Question: As you can see I have the 'thousands_sep' with a dot, and '"Summe"' as the last column obv. is trying to calculate the sum of the 'rows' but it uses '1556EUR' as '1.556EUR' thats why i get '234EUR' instead of '1.788'

'''
for ( $a = 0; $a < $i; $a++){
$sum += $tabledata[$a]['value'];
}
$ajaxreturn['beschriftungen'] = $beschriftungen;
$ajaxreturn['chartData'] = $chartdata;
$ajaxreturn['tablehead'] = $tablehead;
$tabledata[(count($tabledata))]= array('category'=>"Summe",'value' => number_format($sum, 0, ',', '.').'&euro;', 'id' => $i);
'''
I tried to change many things but what i need is that the input is '"converted"' to a number without the '.'
'''
$chartdata[] = array('date' => $iddate, 'value' => round($zeile['summe']), 'id' => $i);
$tabledata[] = array('category' => $beschriftung, 'value' => number_format($zeile['summe'], 0, '', '.').'&euro;', 'id' => $i);
'''
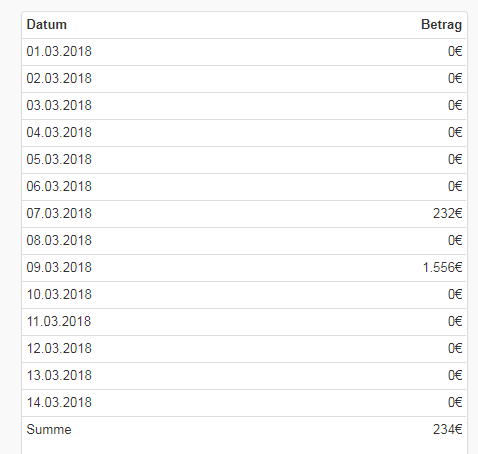
Answer: Instead of trying to calculate the sum from the formatted number array ('$tabledata'), you should calculate the sum alongside the 'tabledata', like:
'''
$beschriftungen[$iddate] = $beschriftung;
$chartdata[] = array('date' => $iddate, 'value' => round($zeile['summe']), 'id' => $i);
$tabledata[] = array('category' => $beschriftung, 'value' => number_format($zeile['summe'], 0, '', '.').'EUR', 'id' => $i);
$sum += $zeile['summe'];
'''